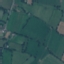
Land use / land cover class: Pasture